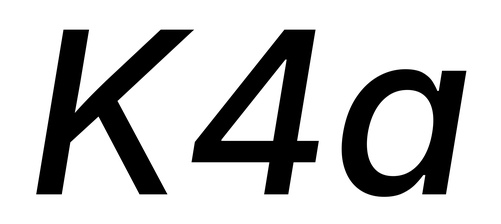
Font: Inter-Italic_Medium_Italic